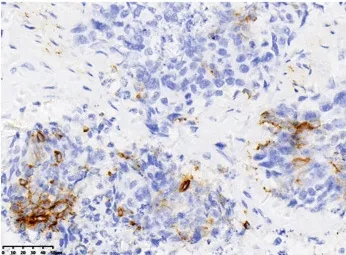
Histochemical and immunohistochemical examinations of the tumor from our case. , positive for CD56.
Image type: pathology (immunostaining)